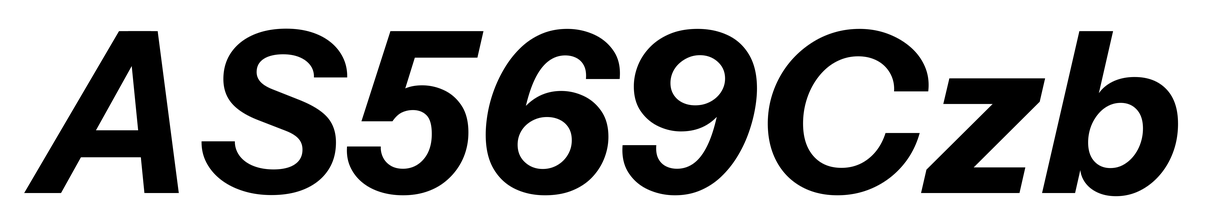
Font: InstrumentSans-Italic_Bold_Italic